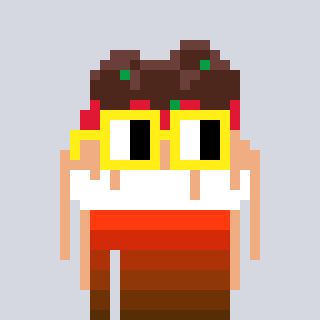
a pixel art character with square yellow glasses, a spaghetti-shaped head and a grayscale-colored body on a cool background